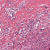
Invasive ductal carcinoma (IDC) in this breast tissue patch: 0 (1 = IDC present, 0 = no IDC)